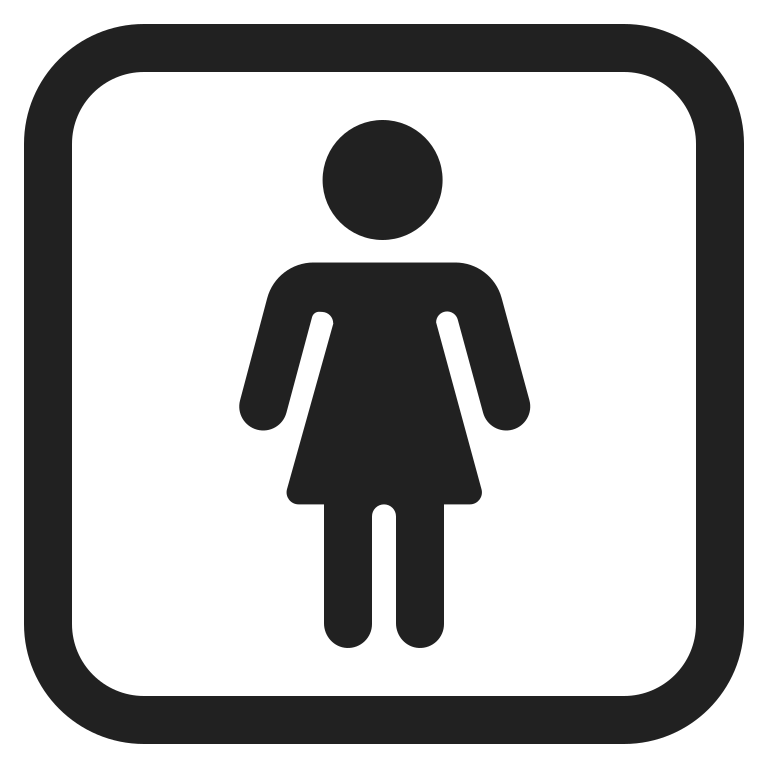
womens room high contrast